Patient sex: M
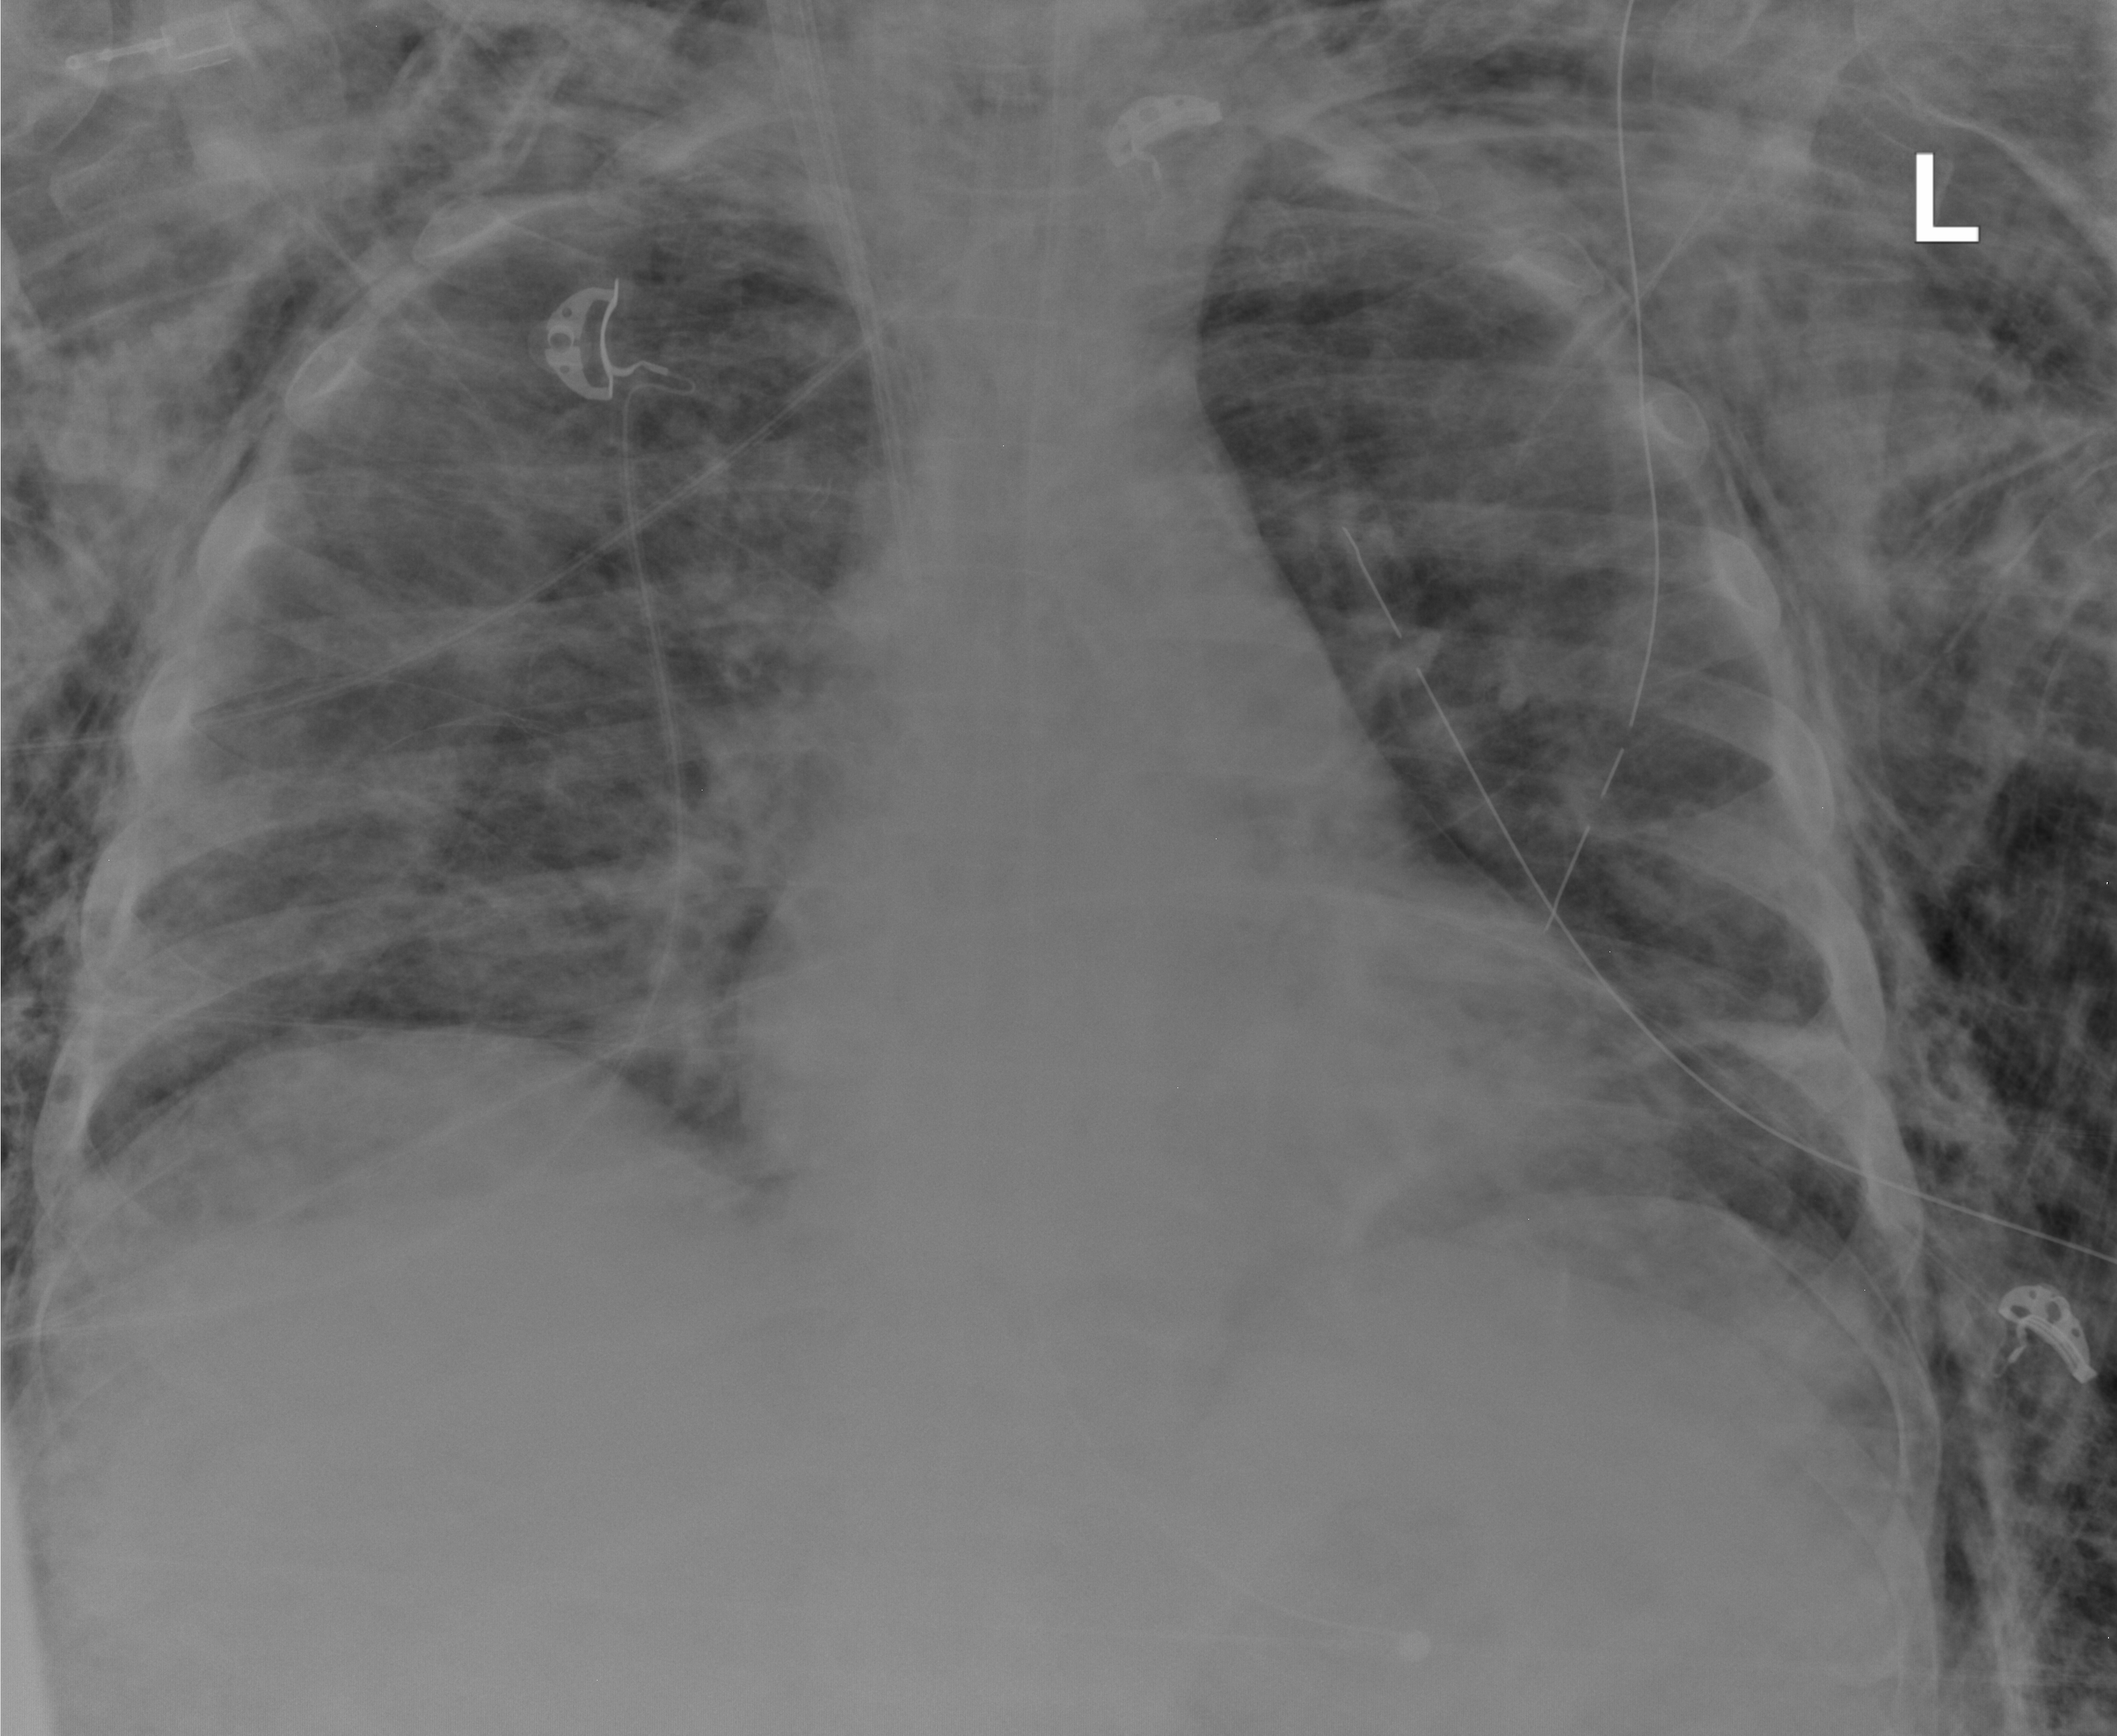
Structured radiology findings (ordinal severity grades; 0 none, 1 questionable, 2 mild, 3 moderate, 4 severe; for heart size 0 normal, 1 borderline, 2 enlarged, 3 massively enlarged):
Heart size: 0
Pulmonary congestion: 0
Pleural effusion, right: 0
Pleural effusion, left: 0
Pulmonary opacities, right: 2
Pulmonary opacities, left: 0
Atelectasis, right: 0
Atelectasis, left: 2